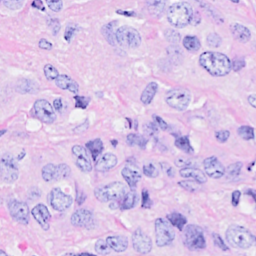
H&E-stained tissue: Breast